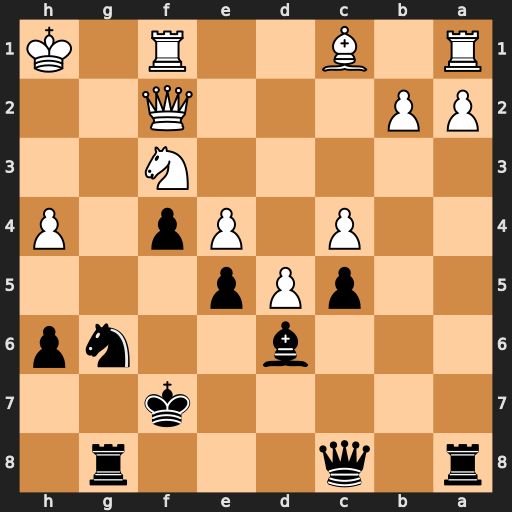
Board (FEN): r1q3r1/5k2/3b2np/2pPp3/2P1Pp1P/5N2/PP3Q2/R1B2R1K
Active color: b
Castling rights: -
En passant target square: -
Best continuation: Qh3+ Nh2 Nxh4 Bxf4 exf4